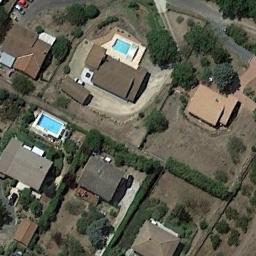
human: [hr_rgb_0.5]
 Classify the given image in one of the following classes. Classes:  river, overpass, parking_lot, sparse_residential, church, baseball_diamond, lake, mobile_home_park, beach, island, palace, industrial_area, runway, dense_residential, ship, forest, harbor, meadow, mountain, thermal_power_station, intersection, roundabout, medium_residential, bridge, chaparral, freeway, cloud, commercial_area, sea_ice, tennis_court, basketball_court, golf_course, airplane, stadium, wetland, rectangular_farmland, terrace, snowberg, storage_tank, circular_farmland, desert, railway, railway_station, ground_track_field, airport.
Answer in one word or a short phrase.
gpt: medium_residential